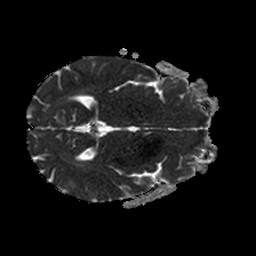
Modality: ADC
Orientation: axial
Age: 59
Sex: female
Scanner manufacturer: philips
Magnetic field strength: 1.5 T
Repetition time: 3.398 s
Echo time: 0.06922 s